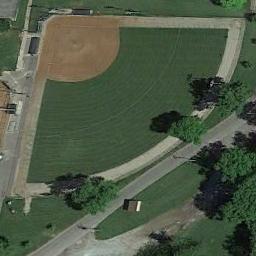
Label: baseball_diamond